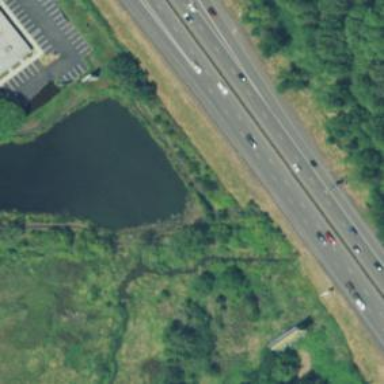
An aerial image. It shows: Footway bridge.